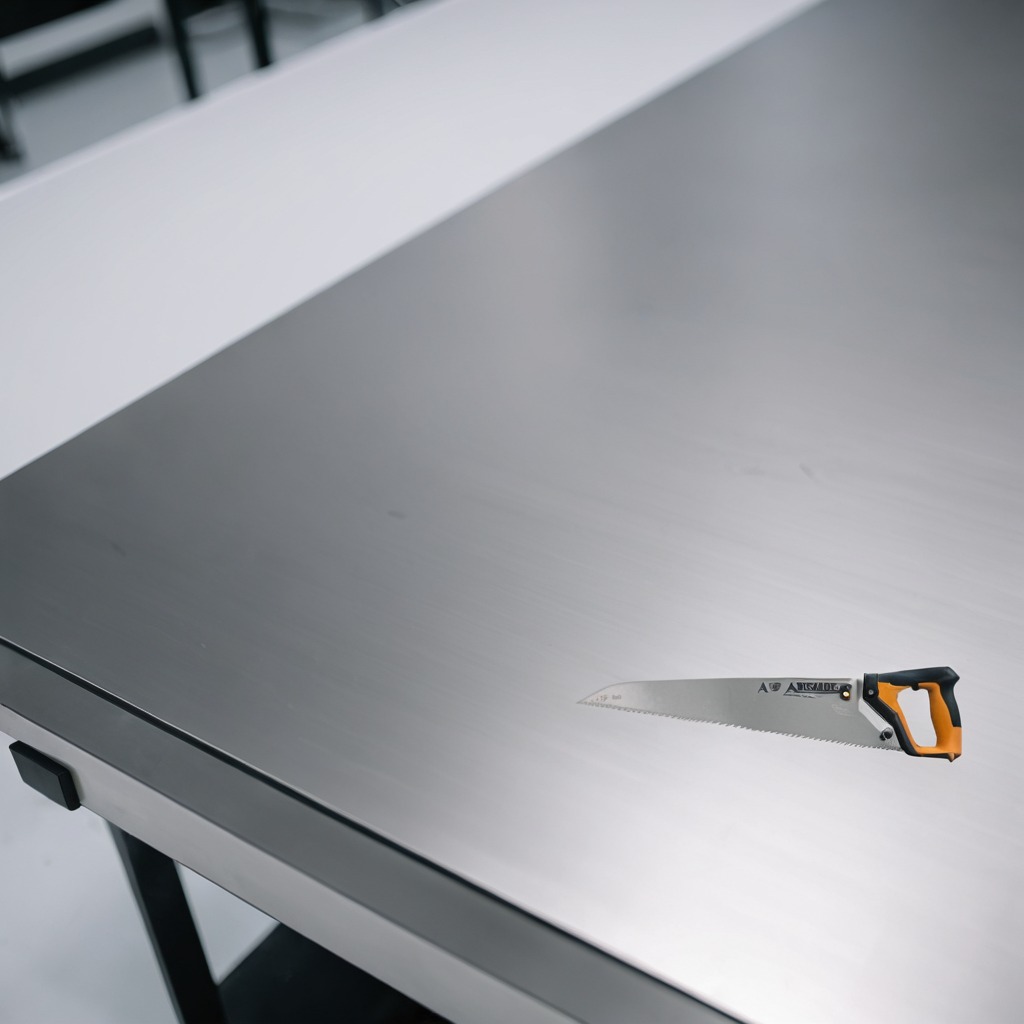
A handheld metal saw is lying on the stainless steel table in a high-end prototyping lab.